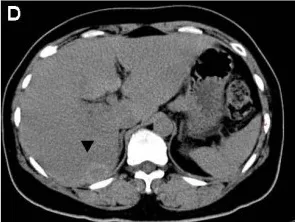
(D) Dynamic CT scan shows enhancement in the portal phase (arrowheads).
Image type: radiology (ct)